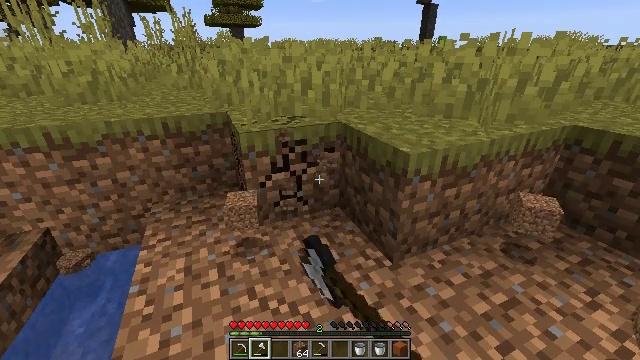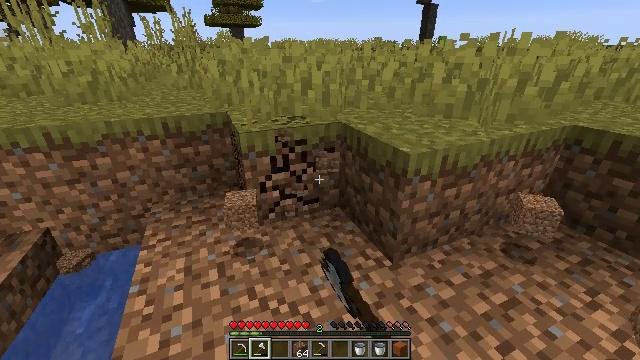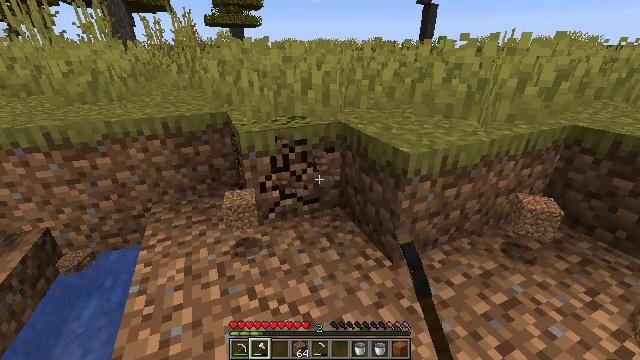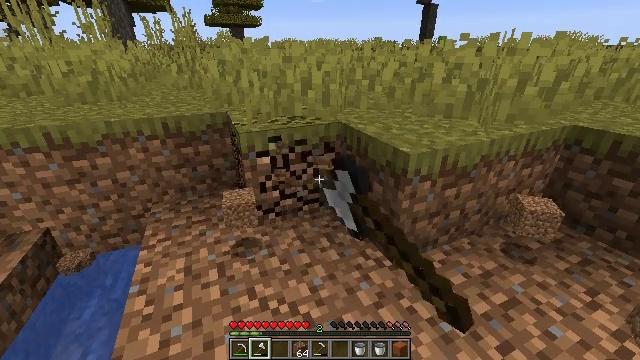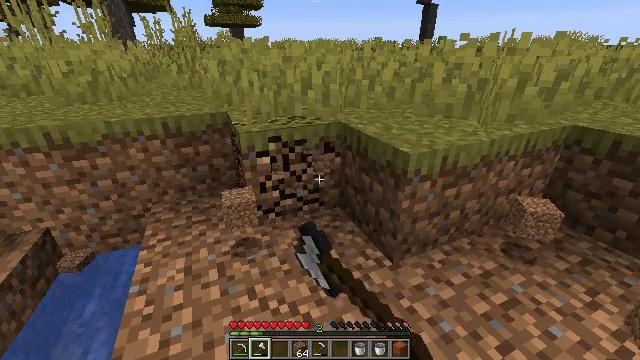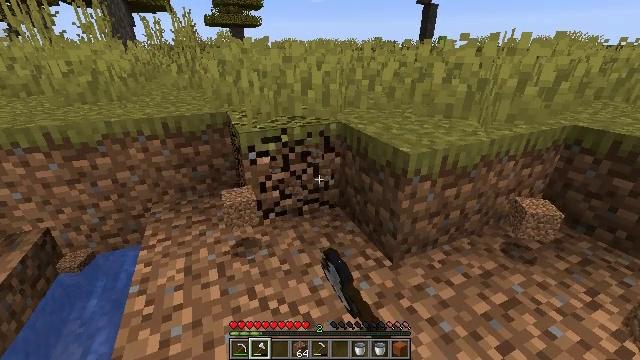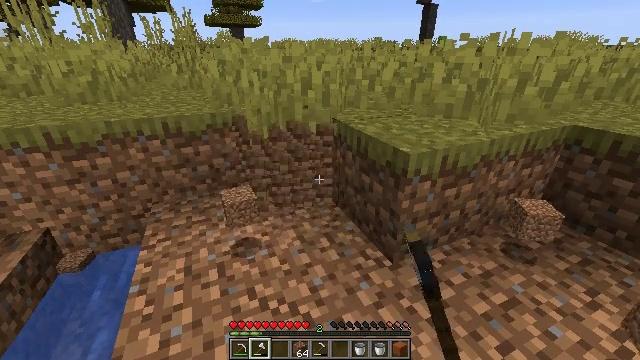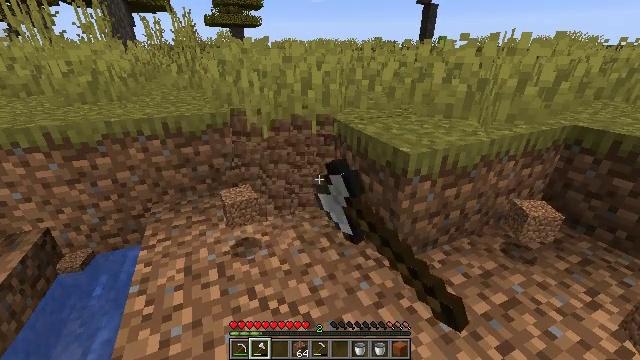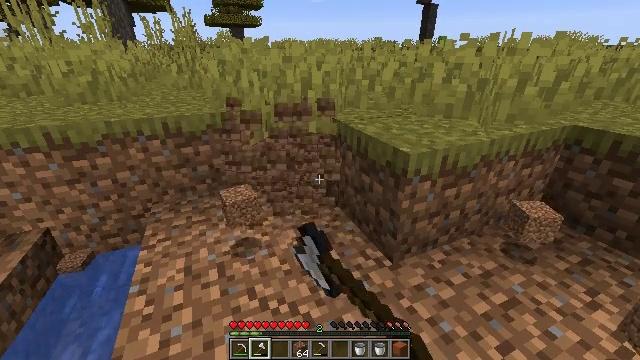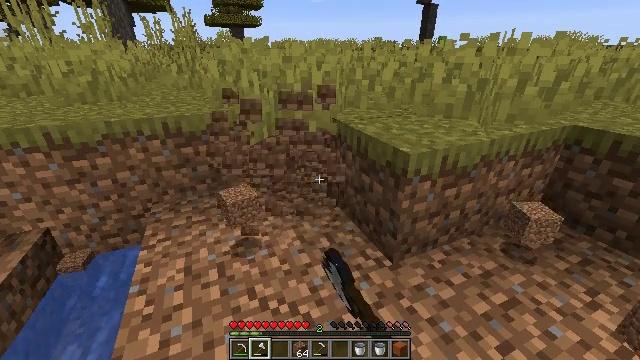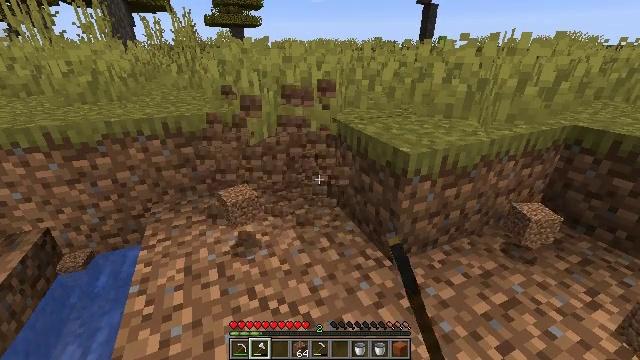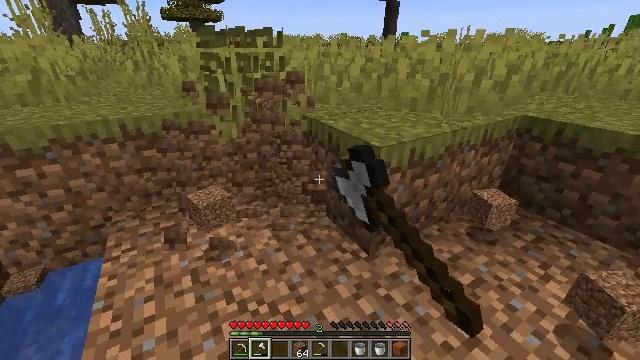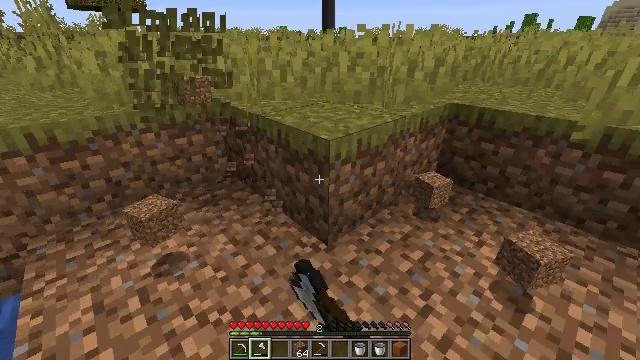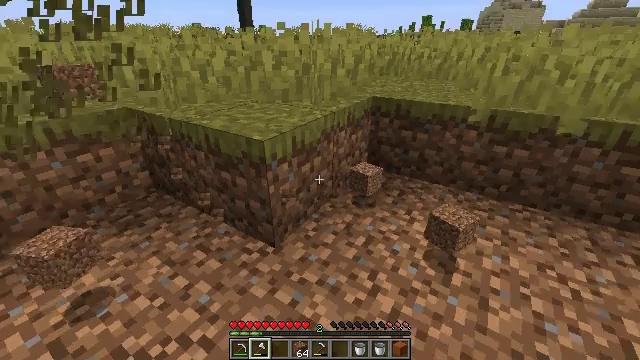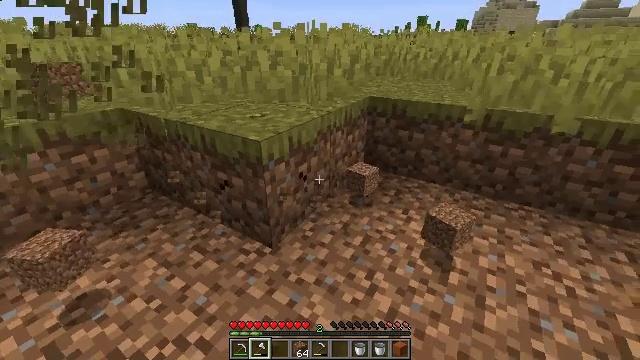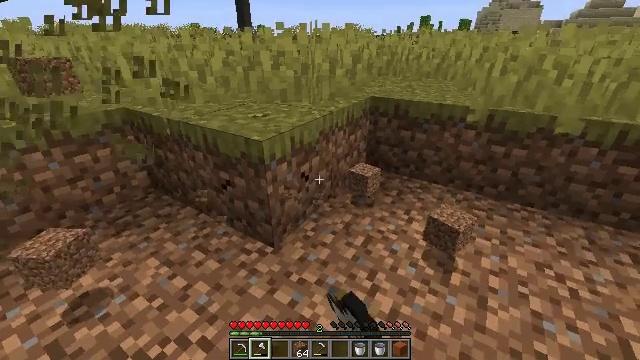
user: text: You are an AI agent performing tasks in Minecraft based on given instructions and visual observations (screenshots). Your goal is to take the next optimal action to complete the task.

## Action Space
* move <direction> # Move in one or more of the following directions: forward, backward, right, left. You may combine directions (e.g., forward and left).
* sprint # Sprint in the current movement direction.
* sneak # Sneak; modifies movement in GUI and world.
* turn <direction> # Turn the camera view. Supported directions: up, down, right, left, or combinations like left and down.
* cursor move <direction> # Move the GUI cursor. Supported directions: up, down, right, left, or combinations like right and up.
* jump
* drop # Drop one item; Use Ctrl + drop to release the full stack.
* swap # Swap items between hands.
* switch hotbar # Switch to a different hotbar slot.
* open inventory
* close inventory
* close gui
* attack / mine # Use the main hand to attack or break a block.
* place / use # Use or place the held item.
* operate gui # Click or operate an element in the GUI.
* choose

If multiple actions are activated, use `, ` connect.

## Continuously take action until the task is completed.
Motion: motion action
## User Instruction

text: Gather grass block for landscaping.
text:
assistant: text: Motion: attack / mine
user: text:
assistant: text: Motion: attack / mine
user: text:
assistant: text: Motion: attack / mine
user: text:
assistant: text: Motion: attack / mine
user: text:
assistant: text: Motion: attack / mine
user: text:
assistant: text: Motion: attack / mine
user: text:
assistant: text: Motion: attack / mine
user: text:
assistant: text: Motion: attack / mine
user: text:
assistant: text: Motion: attack / mine
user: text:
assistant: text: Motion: attack / mine
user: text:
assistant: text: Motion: turn right, attack / mine
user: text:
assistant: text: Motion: turn right and down, attack / mine
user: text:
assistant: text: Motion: turn right, attack / mine
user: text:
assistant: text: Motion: attack / mine
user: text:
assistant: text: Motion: attack / mine
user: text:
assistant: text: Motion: turn left, attack / mine
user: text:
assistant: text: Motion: move left, turn left, attack / mine
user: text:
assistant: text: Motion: move left, turn left, attack / mine
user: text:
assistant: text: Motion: move forward and move left, turn left, attack / mine
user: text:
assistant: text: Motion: move forward and move left, attack / mine
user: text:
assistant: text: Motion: move forward and move left, attack / mine
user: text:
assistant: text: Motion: move forward and move left, attack / mine
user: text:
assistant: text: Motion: move left, attack / mine
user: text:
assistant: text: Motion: move left, attack / mine
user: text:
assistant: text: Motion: turn right, attack / mine
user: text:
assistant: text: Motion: turn right, attack / mine
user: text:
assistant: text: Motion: turn right and up, attack / mine
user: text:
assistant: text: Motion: turn right and up, attack / mine
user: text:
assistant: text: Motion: turn right and up, attack / mine
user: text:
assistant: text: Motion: turn right, attack / mine